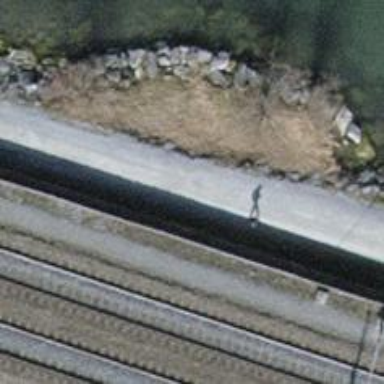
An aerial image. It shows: Path with fine gravel surface.